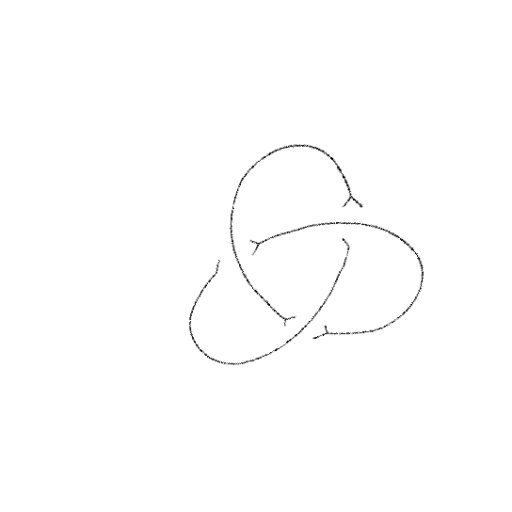
Crossing number: 3